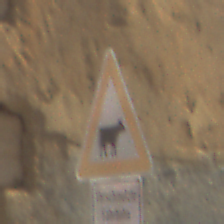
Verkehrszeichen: ViehtriebLinks
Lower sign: HinweiseAufGefahrenDurchVerbaleAngabe4
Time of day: Midday
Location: Outdoor (Urban)
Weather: Clear
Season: NotSpecified
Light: Natural